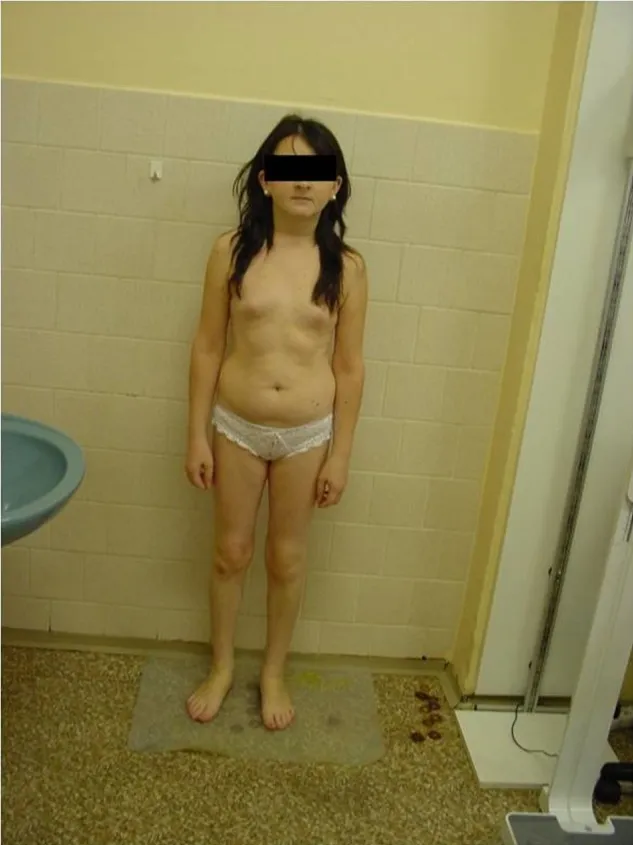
Picture of our patient at the age of 27 years.
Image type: medical_photograph (skin_photograph)